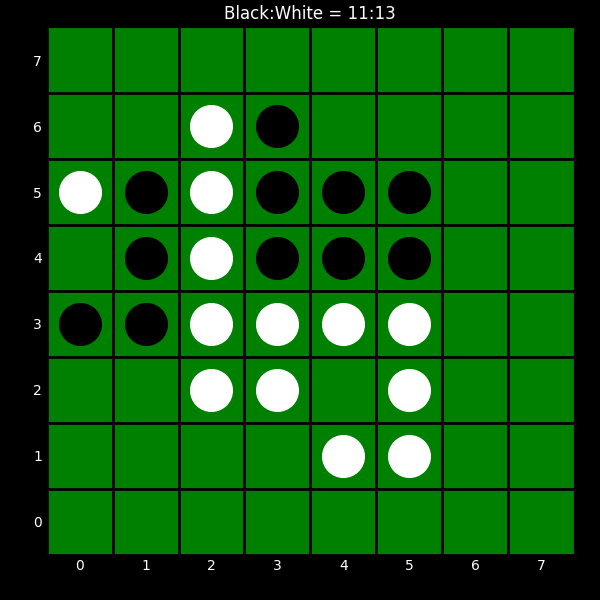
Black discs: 11
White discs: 13